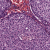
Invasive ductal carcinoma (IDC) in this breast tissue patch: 1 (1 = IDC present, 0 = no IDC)